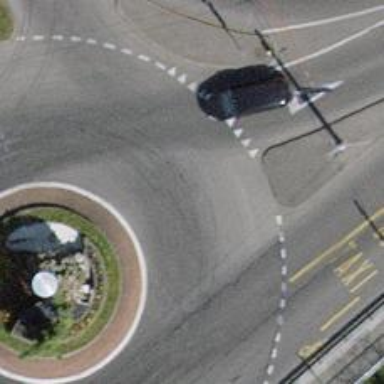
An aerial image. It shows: Secondary road with asphalt surface leading to roundabout. The road is equipped with trolley wires.